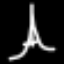
Label: The Eiffel Tower